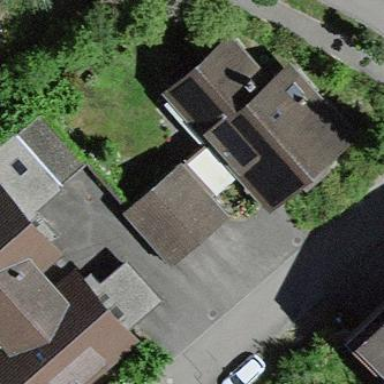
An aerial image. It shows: Garage building.